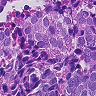
Metastatic tissue present: yes